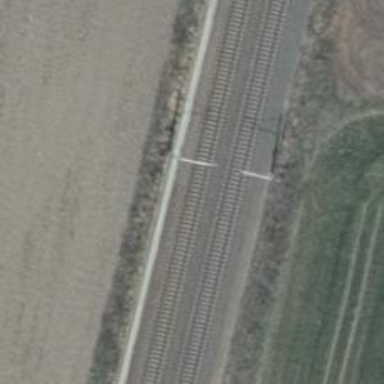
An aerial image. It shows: Railway milestone with catenary mast.